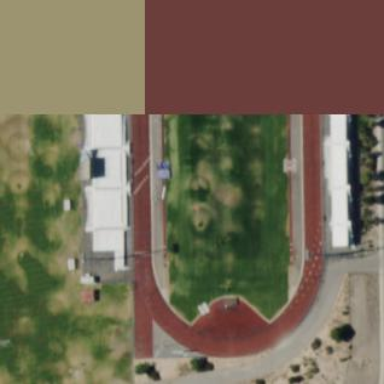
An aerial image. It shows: American football pitch.